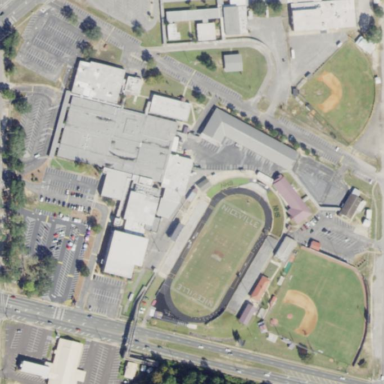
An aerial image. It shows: School.